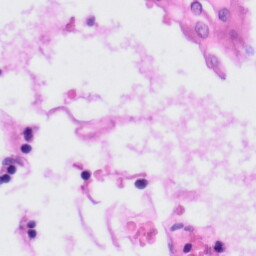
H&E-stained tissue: Tonsil